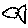
Label: fish